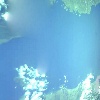
Label: water